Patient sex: F
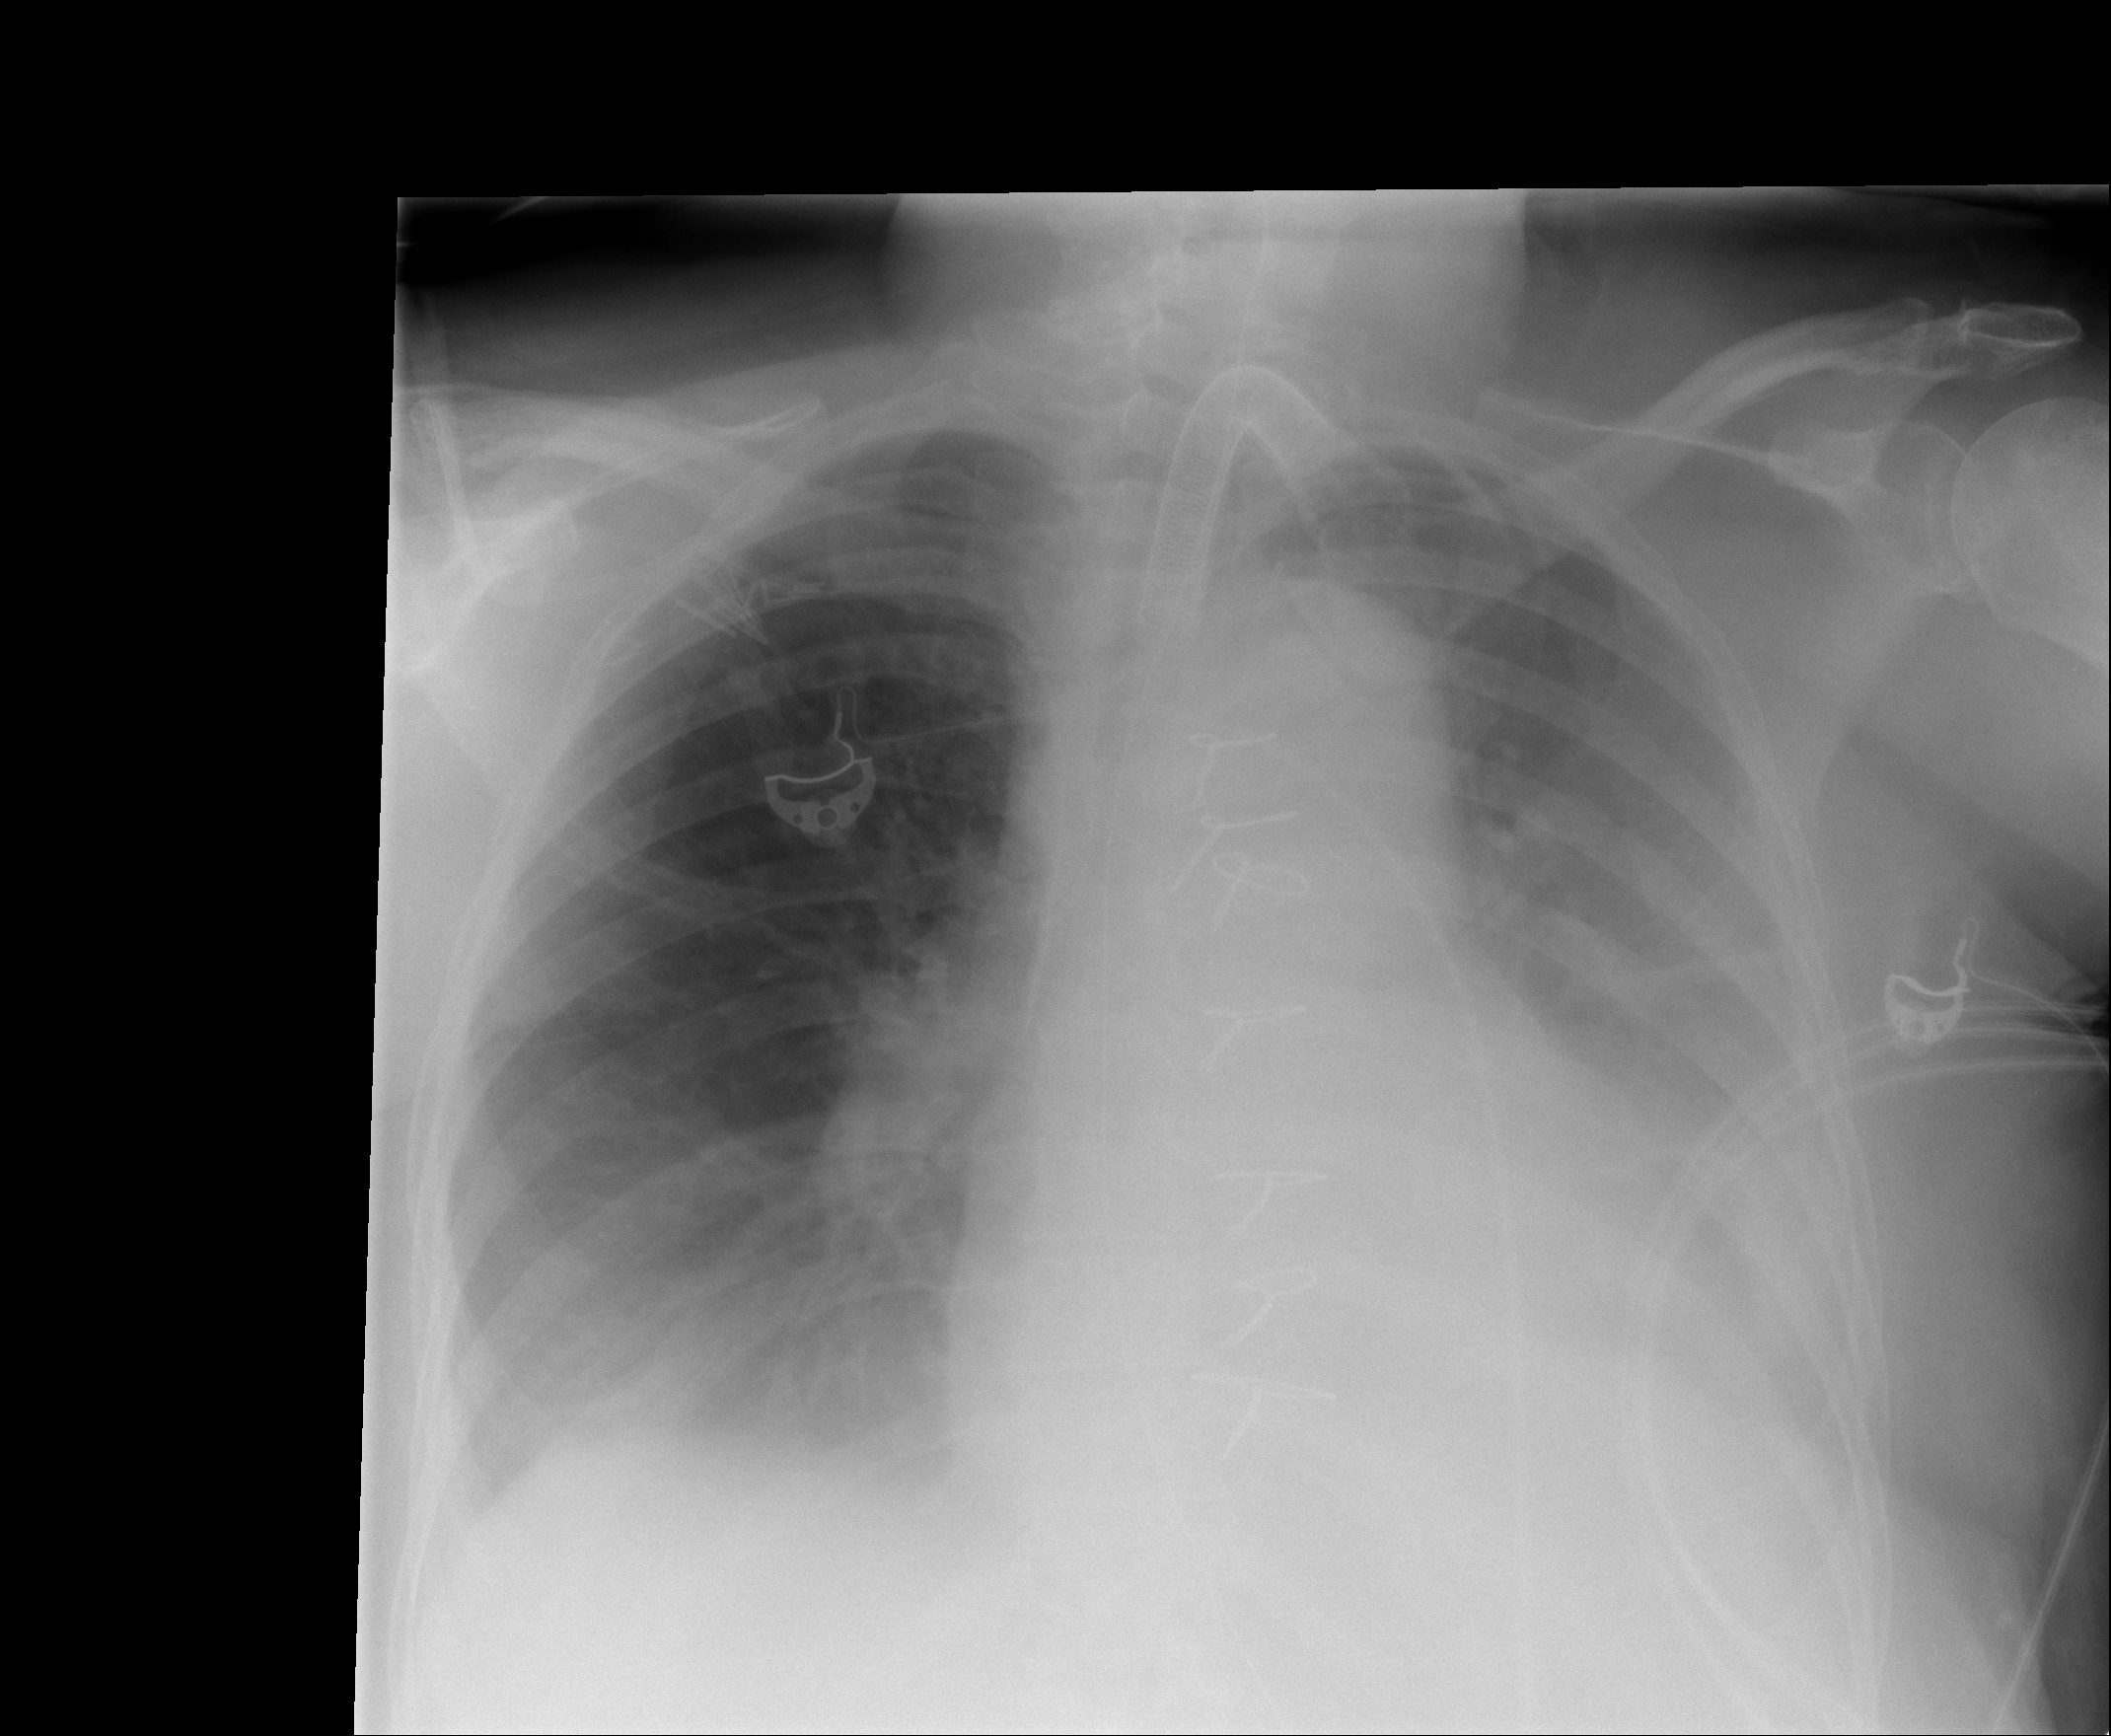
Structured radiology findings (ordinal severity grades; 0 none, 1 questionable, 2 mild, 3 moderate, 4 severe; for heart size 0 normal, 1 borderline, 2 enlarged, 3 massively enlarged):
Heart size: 2
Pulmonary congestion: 0
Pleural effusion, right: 0
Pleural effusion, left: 3
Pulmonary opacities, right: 0
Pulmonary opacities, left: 0
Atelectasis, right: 0
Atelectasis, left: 2